Aerial crown-view tile of a tropical tree (Barro Colorado Island, Panama), acquired 20250217:
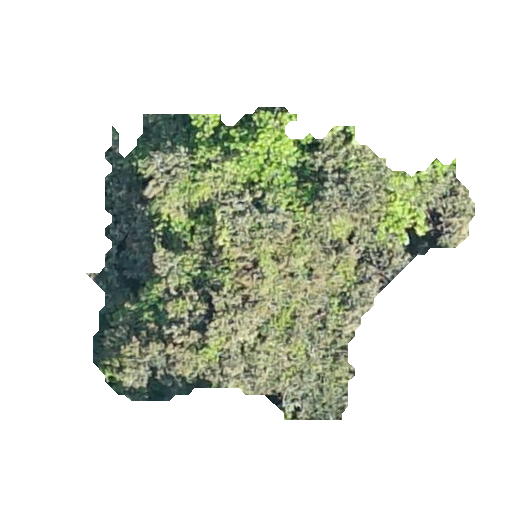
Species: Luehea seemannii
GBIF accepted scientific name: Luehea seemannii
Crown area: 119.701 m²